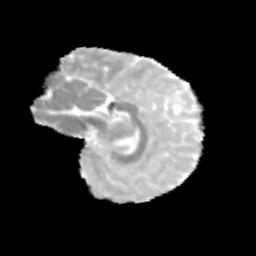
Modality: MD
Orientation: sagittal
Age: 11
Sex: female
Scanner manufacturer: siemens
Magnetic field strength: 3 T
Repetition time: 3.8 s
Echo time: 0.07 s